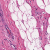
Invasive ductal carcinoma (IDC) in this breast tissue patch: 0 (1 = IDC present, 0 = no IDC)